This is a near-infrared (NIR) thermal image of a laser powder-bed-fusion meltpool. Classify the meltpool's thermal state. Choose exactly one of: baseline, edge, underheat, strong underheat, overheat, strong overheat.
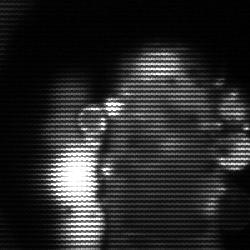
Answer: strong underheat